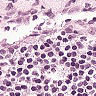
Metastatic tissue present: no